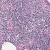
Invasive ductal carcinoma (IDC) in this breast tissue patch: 0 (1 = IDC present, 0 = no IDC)